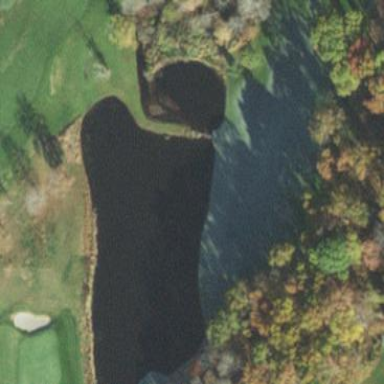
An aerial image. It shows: Water hazard in golf course. The hazard is natural water feature.